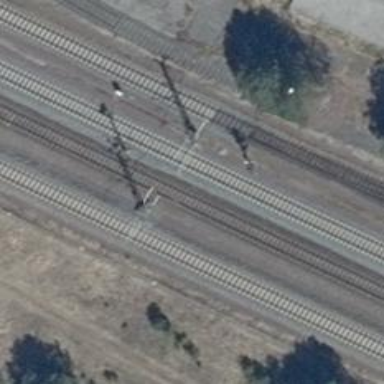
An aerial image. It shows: Milestone along the railway track with catenary mast.